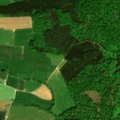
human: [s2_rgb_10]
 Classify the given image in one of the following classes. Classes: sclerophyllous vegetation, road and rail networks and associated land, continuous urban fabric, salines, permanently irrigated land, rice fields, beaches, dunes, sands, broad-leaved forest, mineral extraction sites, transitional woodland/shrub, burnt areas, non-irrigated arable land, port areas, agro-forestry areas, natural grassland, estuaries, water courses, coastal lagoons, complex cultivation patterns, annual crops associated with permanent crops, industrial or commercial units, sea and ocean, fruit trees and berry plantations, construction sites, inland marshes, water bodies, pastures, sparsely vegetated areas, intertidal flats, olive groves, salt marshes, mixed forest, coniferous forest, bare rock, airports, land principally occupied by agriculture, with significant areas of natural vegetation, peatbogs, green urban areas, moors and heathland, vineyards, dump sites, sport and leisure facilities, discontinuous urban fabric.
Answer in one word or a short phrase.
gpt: non-irrigated arable land, pastures, mixed forest